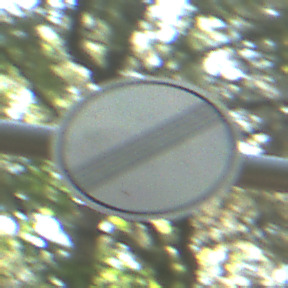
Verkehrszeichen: EndeSaemtlicherBegrenzungen
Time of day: Midday
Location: Outdoor (Nature)
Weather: Clear
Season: NotSpecified
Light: Natural